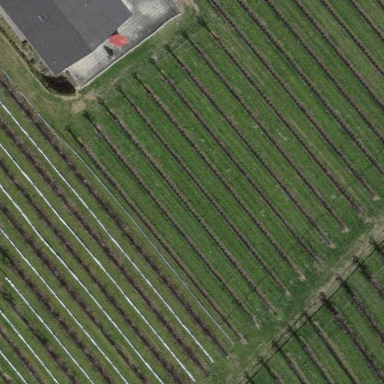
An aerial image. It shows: Orchard.